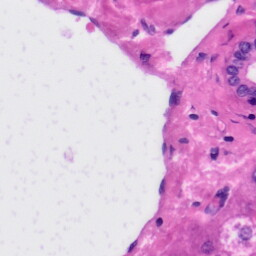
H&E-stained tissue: Liver